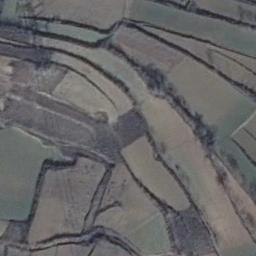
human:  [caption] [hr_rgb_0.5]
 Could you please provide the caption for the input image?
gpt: A large layer of brown and green mixed terraces .

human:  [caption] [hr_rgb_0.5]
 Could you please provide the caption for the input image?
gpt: There is a path between the terraces leading to a building .

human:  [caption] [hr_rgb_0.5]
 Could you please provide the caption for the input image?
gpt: The green terrace is next to some trees .

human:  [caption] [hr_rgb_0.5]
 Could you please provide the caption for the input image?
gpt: There are many green plants on the terrace .

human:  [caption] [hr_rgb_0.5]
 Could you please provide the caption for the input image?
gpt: There are some green bushes beside the terraces .